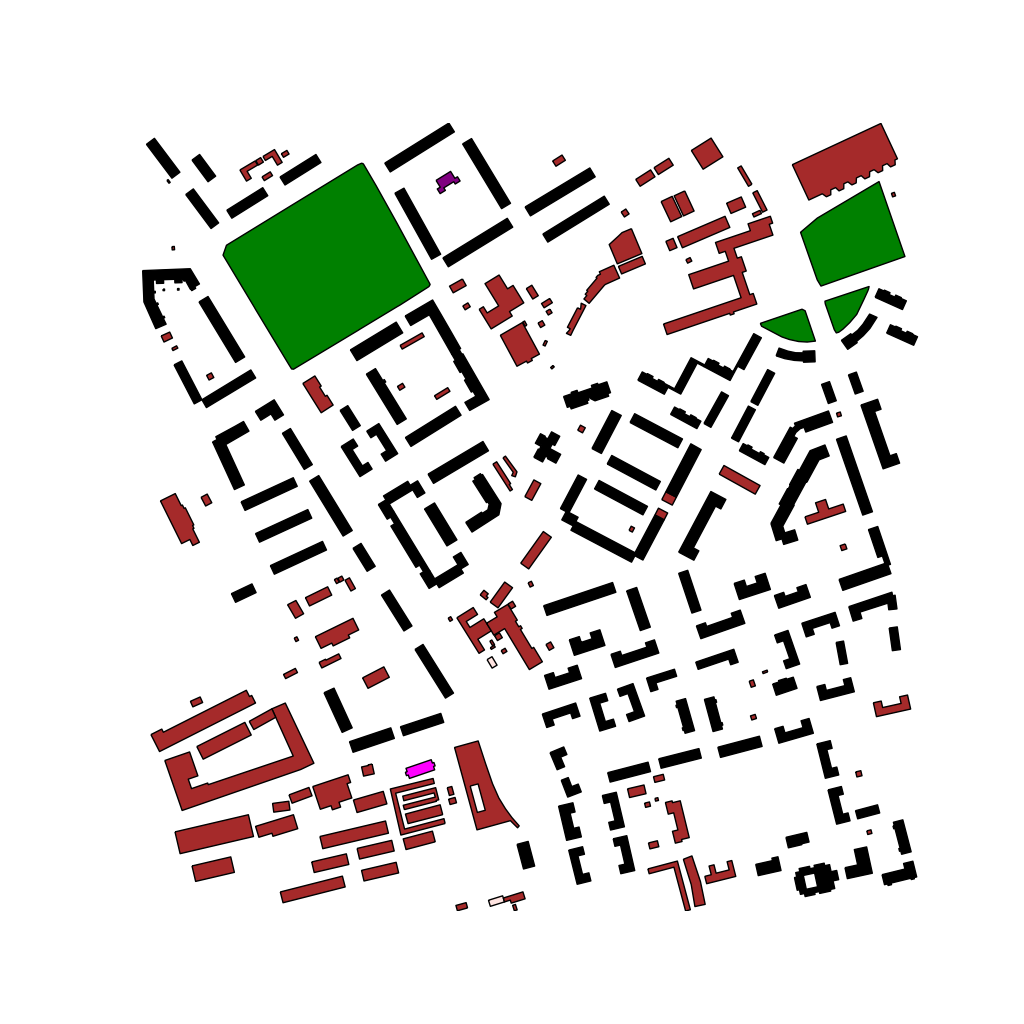
Tags: overhead vector_map, business, industrial, recreation, residential, historical, modern, soviet, high_rise, individual_rise, low_rise, medium_rise, density_2, Building, Facility, Gas, Kinder, Park, Police, 1.0 km²